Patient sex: F
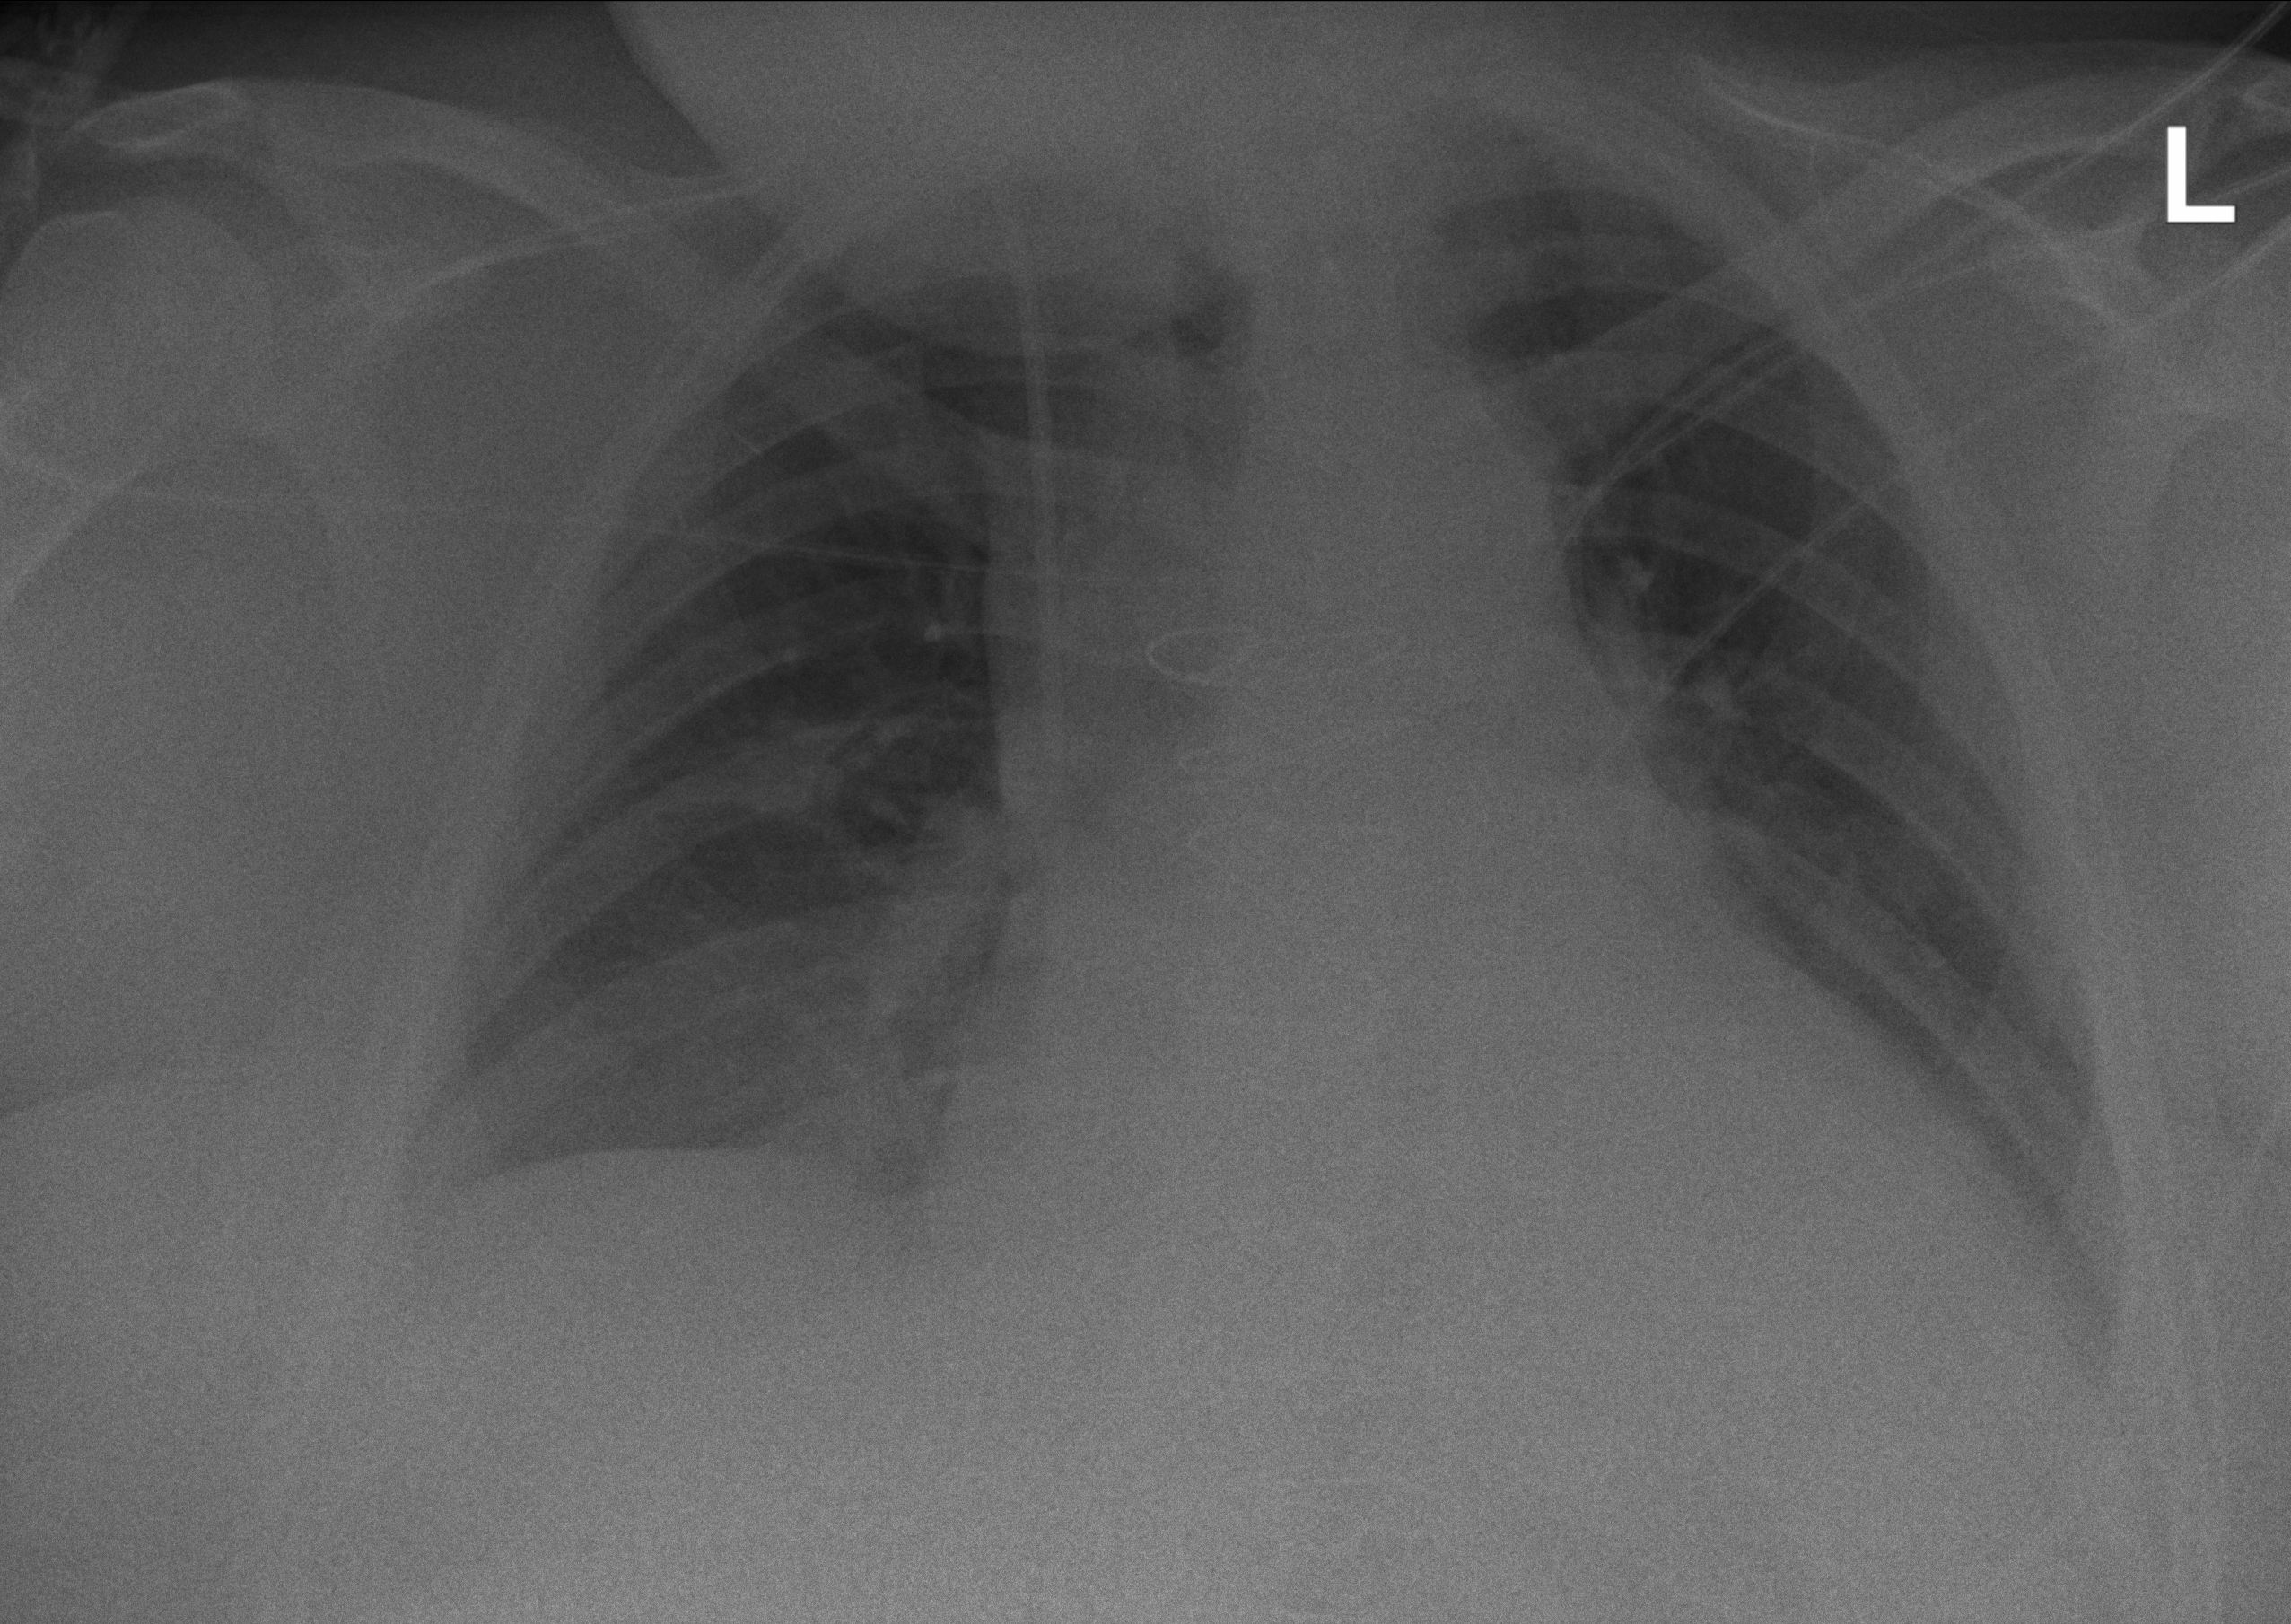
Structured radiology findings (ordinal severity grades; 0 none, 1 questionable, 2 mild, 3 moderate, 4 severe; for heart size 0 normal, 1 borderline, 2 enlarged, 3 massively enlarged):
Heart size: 3
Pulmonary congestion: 2
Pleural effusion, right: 2
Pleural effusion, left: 2
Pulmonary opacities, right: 0
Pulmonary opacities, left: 0
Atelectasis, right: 2
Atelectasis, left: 2